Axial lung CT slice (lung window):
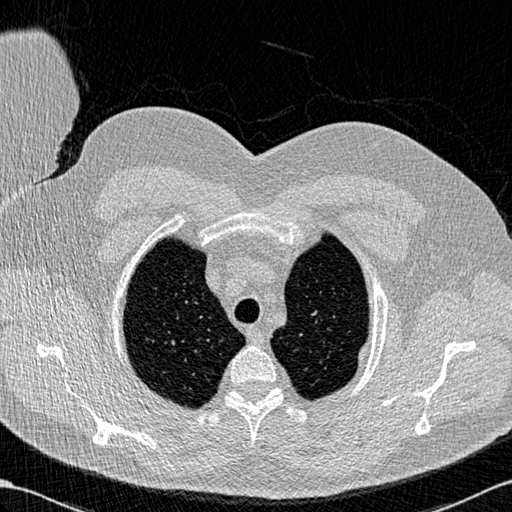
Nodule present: no